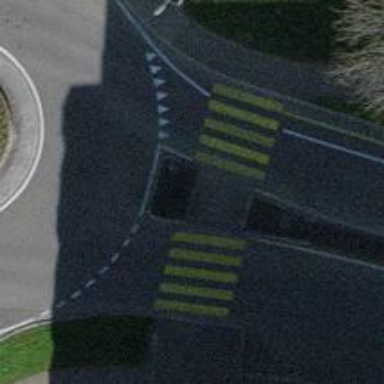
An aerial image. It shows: Marked road crossing with pedestrian island.